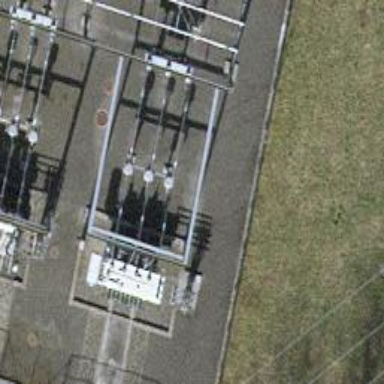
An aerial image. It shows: Power line with 3 cables in bay configuration.